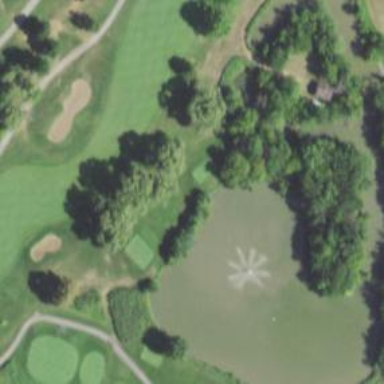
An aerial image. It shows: Water hazard in golf course. The hazard is natural water feature.